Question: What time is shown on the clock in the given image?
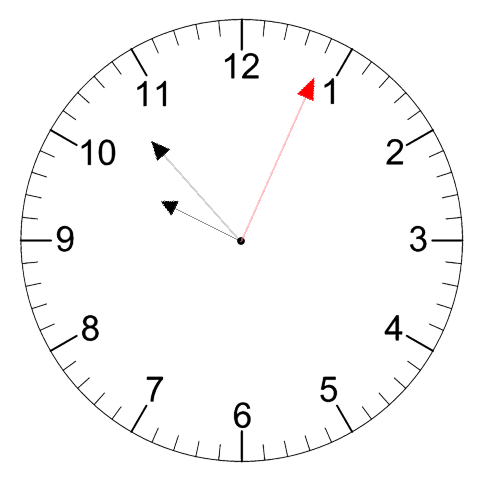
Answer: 09:53:04